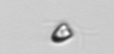
Label: Pyramimonas